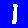
Digit: 1